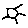
Label: sun